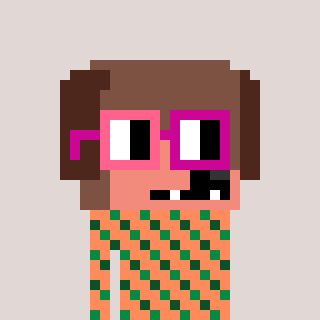
a pixel art character with square pink and red glasses, a dog-shaped head and a peachy-colored body on a warm background